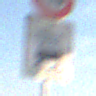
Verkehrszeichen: BeiNaesse
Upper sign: Geschwindigkeit110
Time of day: MorningAfternoon
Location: Outdoor (Nature)
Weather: PartlyCloudy
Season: NotSpecified
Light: Natural